Question: Is there any possible way to control a Dialog in Android from remote server? Let say I have an application and there I created an If Statement. For example: When the number 2 is not equal the number in my remote server, the Dialog should pop out in my application. Is there any simple way to accomplish this? Please guide me, thanks in advance!

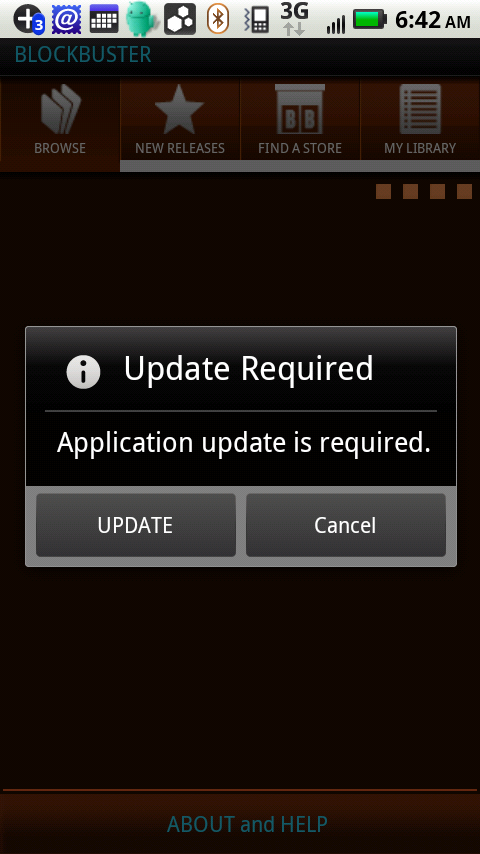
Answer: Good Question.
First of all to implement push server mechanism before android 2.2 you need to implement a novel workaround. The idea is to invoke a intent. One way to do is to register a broadcast receiver for an event (eg: receiving sms message) , check for the format of the message and invoke the corresponding Intent. ( which will invoke the dialog or you might use Notification).
But if you are using android 2.2 and above, you are lucky. Google introduced Cloud To Device Messaging Framework. Check this <URL>.